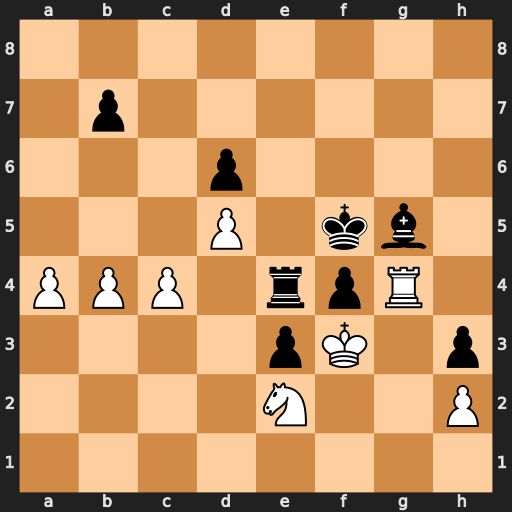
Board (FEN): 8/1p6/3p4/3P1kb1/PPP1rpR1/4pK1p/4N2P/8
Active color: w
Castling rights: -
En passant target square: -
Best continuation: Rxg5+ Kxg5 Kxe4